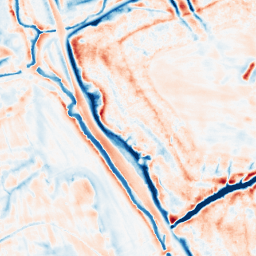
Category: edge_preserving
Decomposition family: bilateral
Decomposition parameters: d: 21
sigma_color: 150
sigma_space: 25
Upsampling method: linear_exact
Upsampling parameters: scale: 4
Upsampling scale: 4